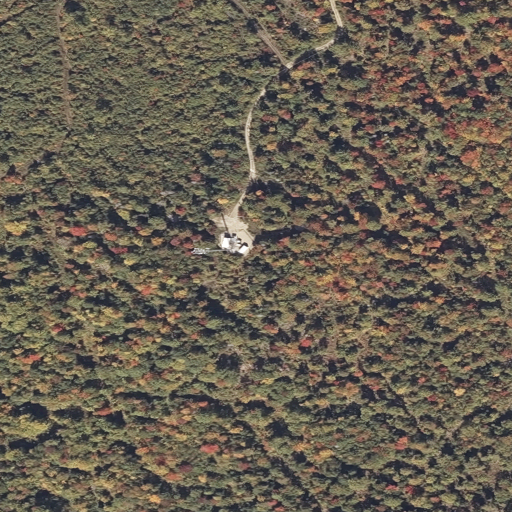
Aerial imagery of mountain in Maine named Sumner Hill containing mixed forest, evergreen forest, shrub, and deciduous forest